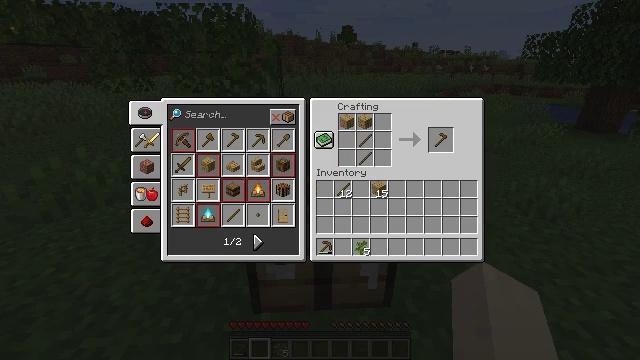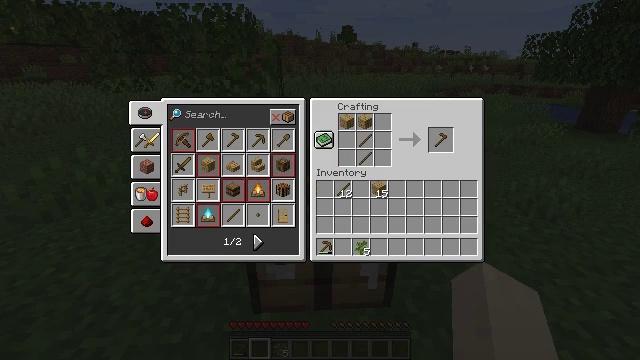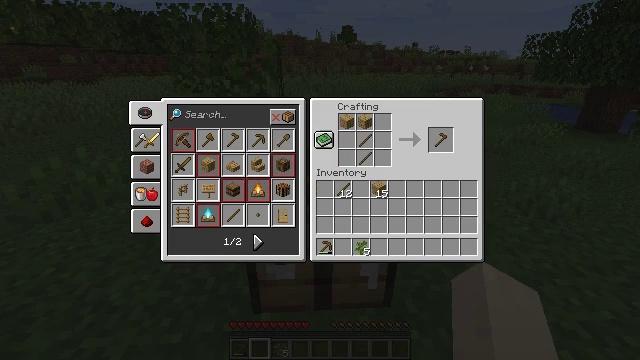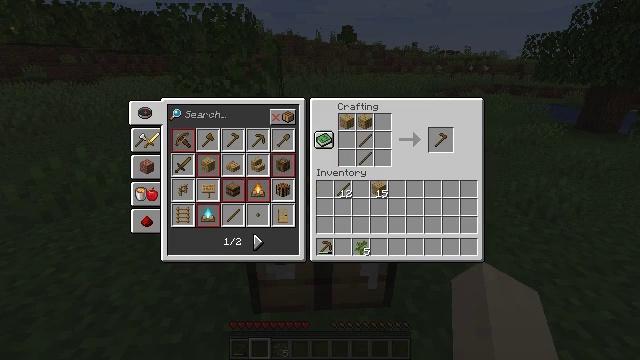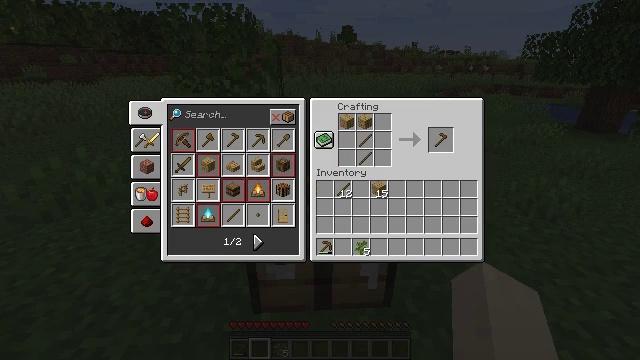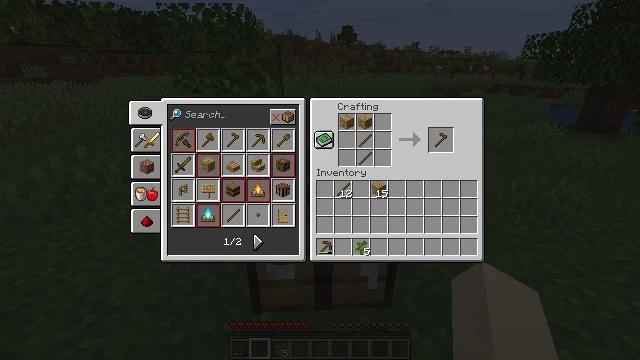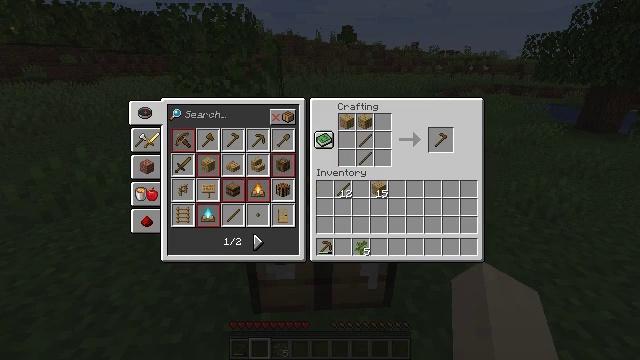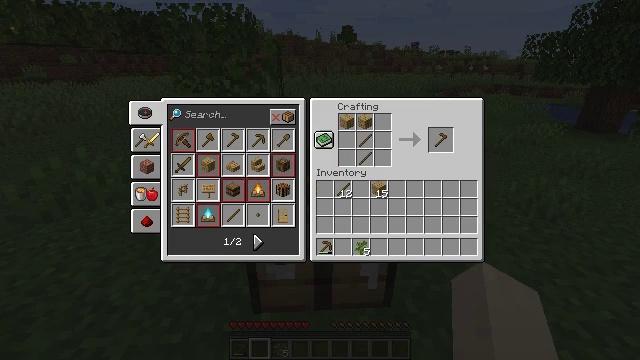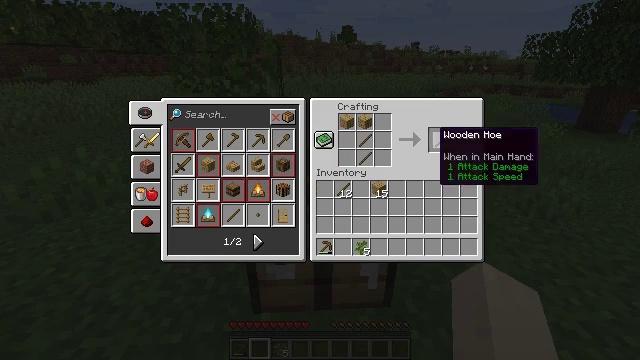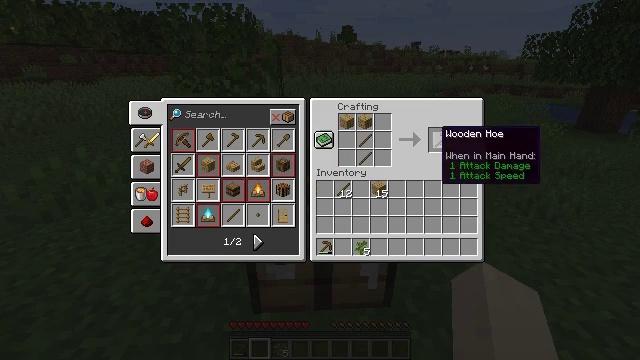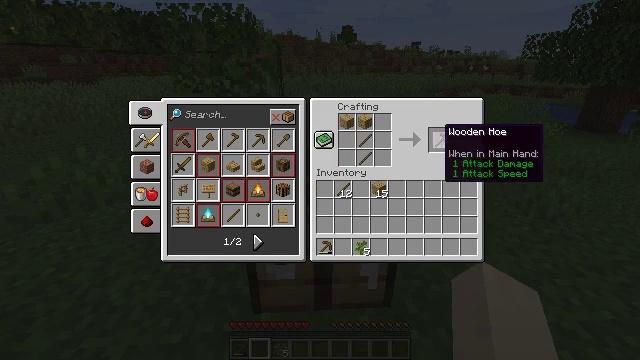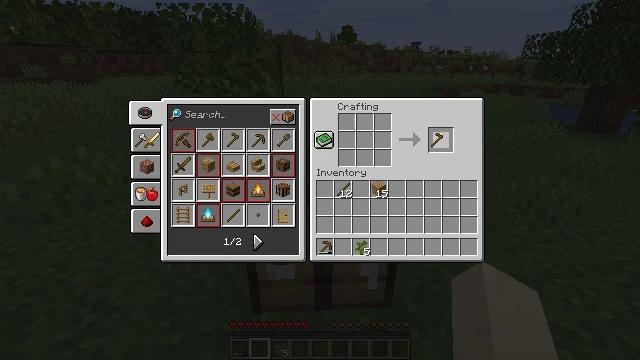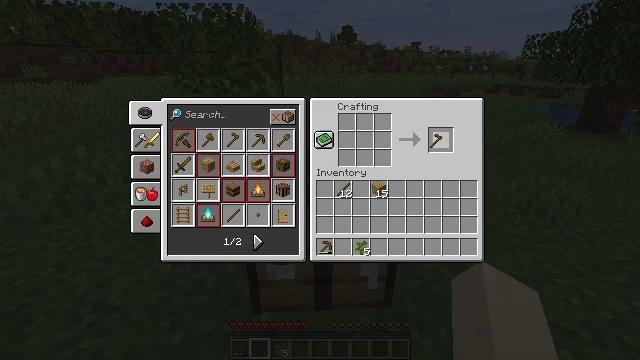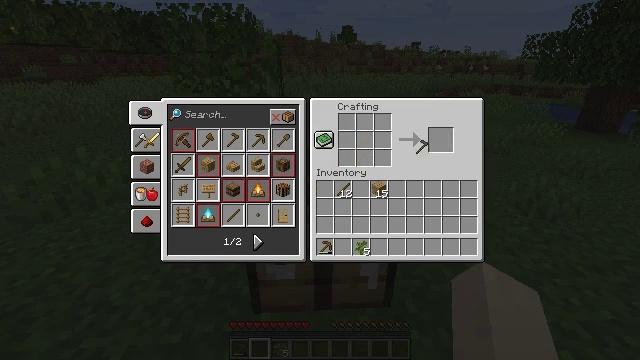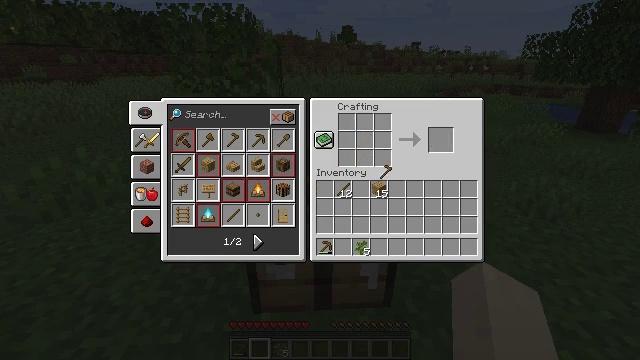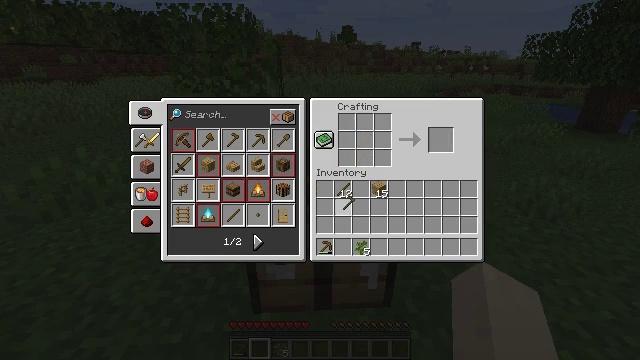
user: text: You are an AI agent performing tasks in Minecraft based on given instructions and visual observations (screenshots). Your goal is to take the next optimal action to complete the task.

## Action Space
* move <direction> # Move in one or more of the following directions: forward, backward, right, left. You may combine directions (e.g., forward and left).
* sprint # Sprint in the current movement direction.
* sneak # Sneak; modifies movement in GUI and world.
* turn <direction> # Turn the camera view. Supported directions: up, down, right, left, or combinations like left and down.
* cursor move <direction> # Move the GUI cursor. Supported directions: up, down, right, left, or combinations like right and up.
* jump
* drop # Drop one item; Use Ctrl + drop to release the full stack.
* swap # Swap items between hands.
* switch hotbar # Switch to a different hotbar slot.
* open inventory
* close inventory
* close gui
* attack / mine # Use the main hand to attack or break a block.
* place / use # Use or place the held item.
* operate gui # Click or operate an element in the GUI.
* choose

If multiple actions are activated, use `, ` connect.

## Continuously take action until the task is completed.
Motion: motion action
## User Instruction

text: Create a wooden hoe on the crafting table.
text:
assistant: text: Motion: cursor move right
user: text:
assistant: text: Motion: cursor move right
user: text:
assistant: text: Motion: no_op
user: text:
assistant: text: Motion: no_op
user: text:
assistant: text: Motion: no_op
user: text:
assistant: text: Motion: no_op
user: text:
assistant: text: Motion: no_op
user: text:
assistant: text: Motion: no_op
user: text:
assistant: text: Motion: no_op
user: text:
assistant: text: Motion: no_op
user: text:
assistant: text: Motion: operate gui
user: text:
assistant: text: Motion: operate gui
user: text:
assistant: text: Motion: cursor move left
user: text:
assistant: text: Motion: cursor move left and down
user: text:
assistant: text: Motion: cursor move left and down
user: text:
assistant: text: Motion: no_op